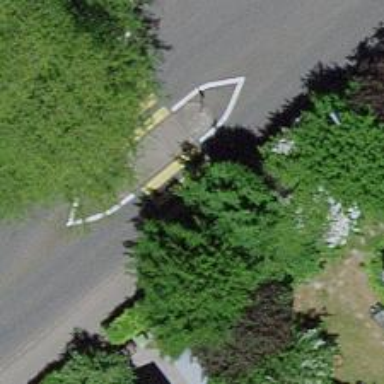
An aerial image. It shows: Sidewalk with marked zebra crossing.